Question: I want to format some number cells, with a comma as thousands separator. For example:
'''
12 -> 12
1200 -> 1,200
12000 -> 12,000
<PHONE> -> 12,000,000
120000000 -> 120,000,000
'''
I have the following code. What should I use as 'formatStr'? Is there an easy way? Or do I have to detect the number of zeros in order to produce something like this '#,###,###'?
'''
String formatStr = "";
HSSFCellStyle style = workbook.createCellStyle();
HSSFDataFormat format = workbook.createDataFormat();
style.setDataFormat(format.getFormat(formatStr));
cell.setCellStyle(style);
cell.setCellType(HSSFCell.CELL_TYPE_NUMERIC);
'''
Keep in mind that I'm dealing with numbers. The cell type will be numeric, not string.

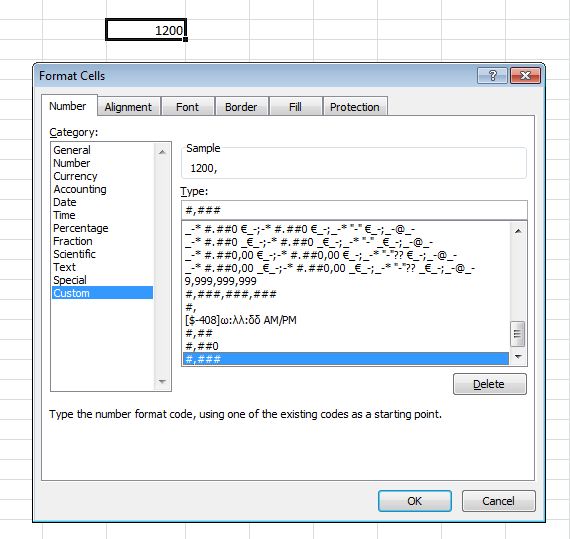
Answer: Just '#,###' or '#,##0' should be sufficient. Excel interprets this as having thousands separators every three digits (not just before the last three, which I infer is what you were expecting).

In the spirit of teaching a man to fish, this is how you can find out for yourself:
Format as Number, 0 decimal places, with 1000 separator:

Click OK, then re-open the number format dialog and go to Custom. Have a look at the formatting code ("Type"). It says '#,##0', which for me gives the exact same result as '#,###'.